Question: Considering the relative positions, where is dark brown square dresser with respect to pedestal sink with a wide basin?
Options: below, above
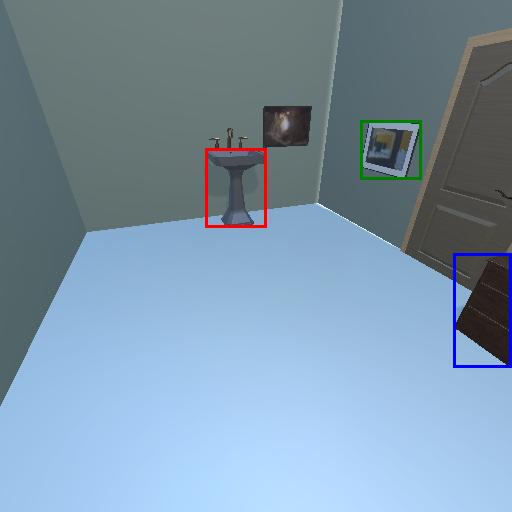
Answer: below